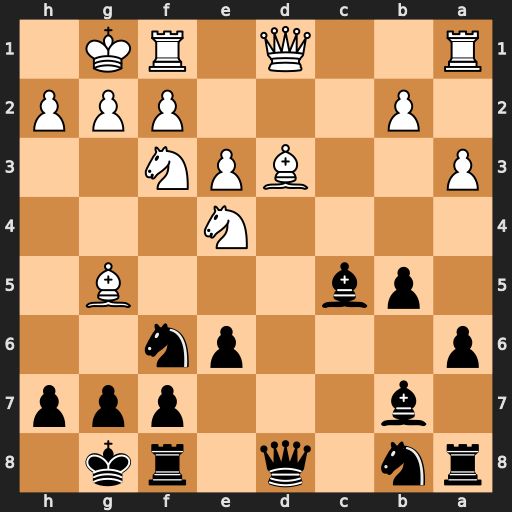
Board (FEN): rn1q1rk1/1b3ppp/p3pn2/1pb3B1/4N3/P2BPN2/1P3PPP/R2Q1RK1
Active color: b
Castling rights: -
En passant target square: -
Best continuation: Bxe4 Bxe4 Qxd1 Rfxd1 Nxe4